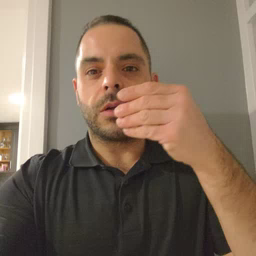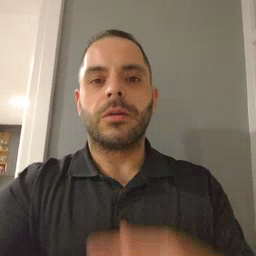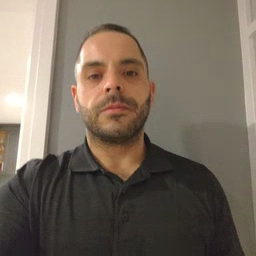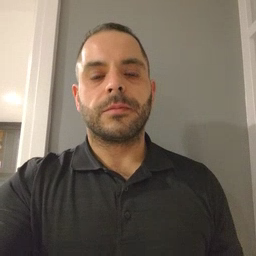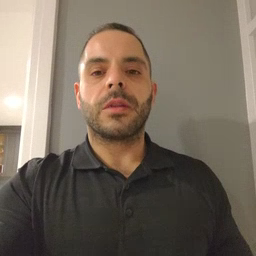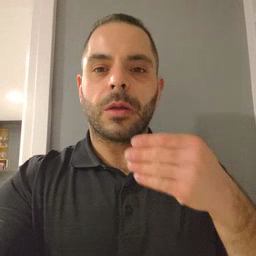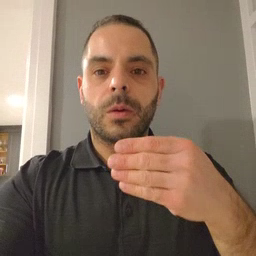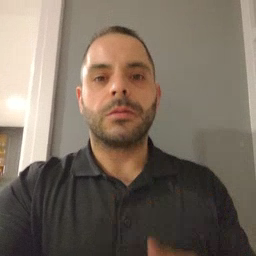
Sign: close